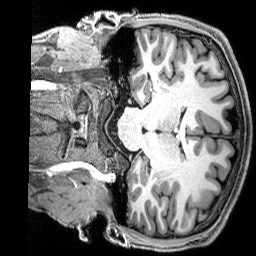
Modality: T1w
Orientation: coronal
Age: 27
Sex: female
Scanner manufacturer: siemens
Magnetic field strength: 3 T
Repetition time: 2.8 s
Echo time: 0.00212 s